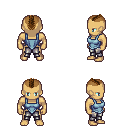
a pixel art fantasy rpg character, male body template, human, tanned skin, blue vest, metal pants, brown short mohawk hairstyle, four views (front, back, left, right), 2x2 character sprite sheet, small pixel art, hard edges, no anti-aliasing